Field crop: maize
Growth stage: 2
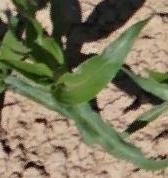
Species: maize